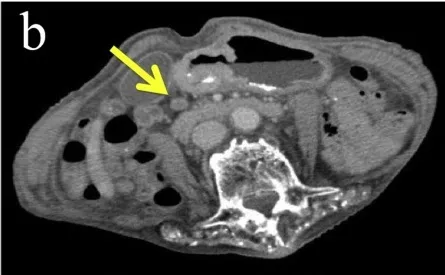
(b) Contrast-enhanced computed tomography scan showed lymph node involvement around the stomach but no obvious distant metastases.
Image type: radiology (ct)